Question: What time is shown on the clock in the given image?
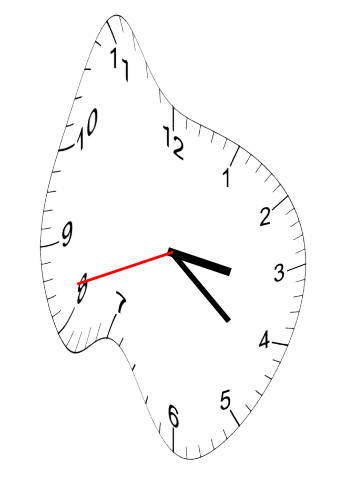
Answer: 03:21:42